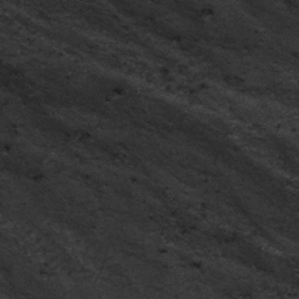
Label: frost